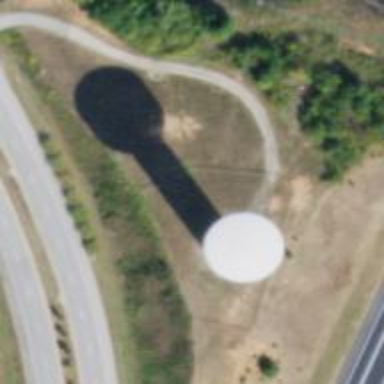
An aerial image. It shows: Water tower that is man-made.